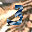
Label: 3